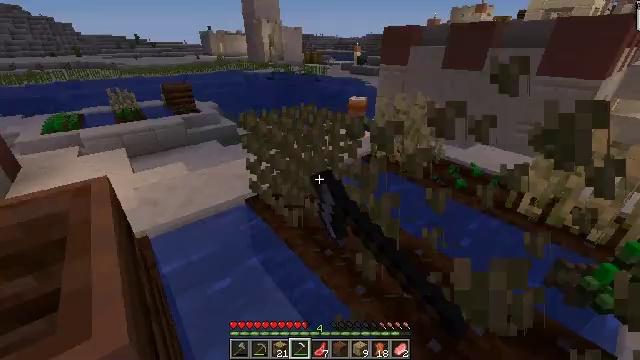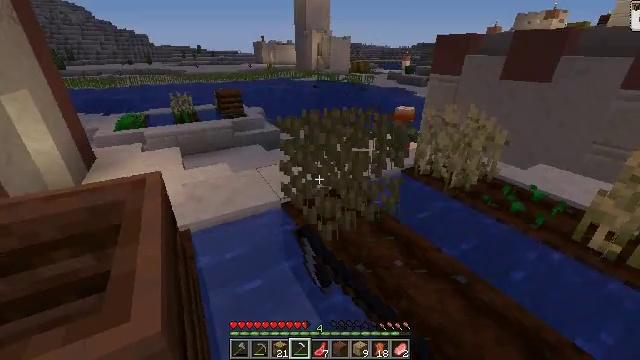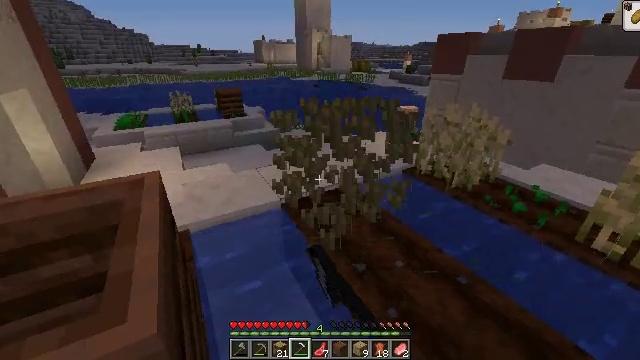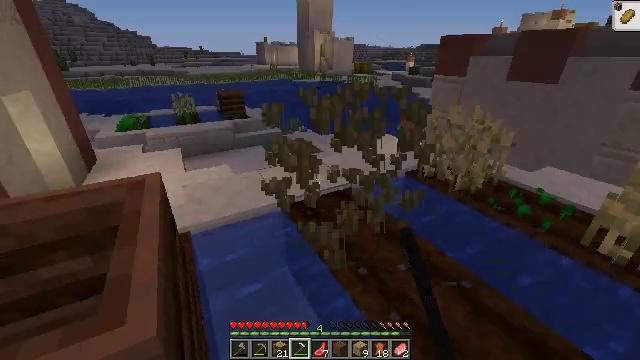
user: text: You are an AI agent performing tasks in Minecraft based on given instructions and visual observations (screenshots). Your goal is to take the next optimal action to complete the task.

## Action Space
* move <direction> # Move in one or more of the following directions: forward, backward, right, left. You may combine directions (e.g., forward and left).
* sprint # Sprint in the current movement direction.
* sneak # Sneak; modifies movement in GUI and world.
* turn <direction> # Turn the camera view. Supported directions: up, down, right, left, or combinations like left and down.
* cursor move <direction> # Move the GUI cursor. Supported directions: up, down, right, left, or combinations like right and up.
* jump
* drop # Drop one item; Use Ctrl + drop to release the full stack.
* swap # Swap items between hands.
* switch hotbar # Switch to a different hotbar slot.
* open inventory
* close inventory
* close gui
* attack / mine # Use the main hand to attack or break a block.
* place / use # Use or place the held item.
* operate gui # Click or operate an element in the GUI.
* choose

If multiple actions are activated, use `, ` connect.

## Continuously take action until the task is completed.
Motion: motion action
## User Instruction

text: Harvest the mature beetroots.
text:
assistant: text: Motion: turn left and up, attack / mine
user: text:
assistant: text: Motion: attack / mine
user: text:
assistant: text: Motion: attack / mine
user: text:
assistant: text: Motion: attack / mine